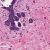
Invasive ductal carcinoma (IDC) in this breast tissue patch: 0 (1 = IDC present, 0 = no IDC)